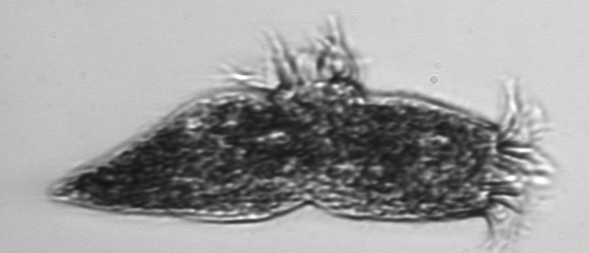
Label: Strombidium_conicum